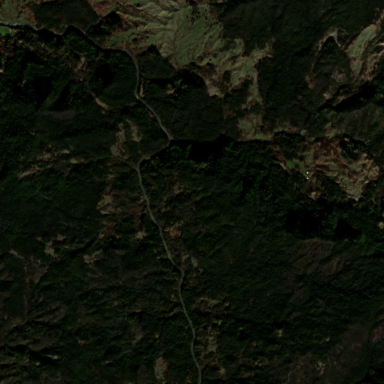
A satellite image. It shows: Forest area.